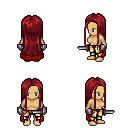
a pixel art fantasy rpg character, female body template, human, tanned skin, red cape, gold greaves, brunette extra-long hairstyle, metal gloves, dagger, four views (front, back, left, right), 2x2 character sprite sheet, small pixel art, hard edges, no anti-aliasing